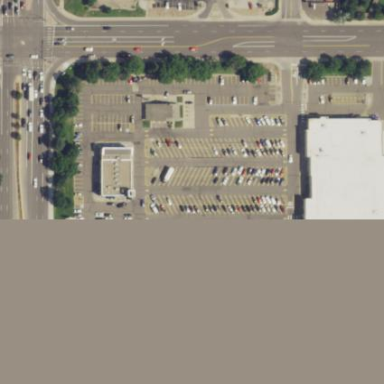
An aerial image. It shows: Shopping center within retail area.